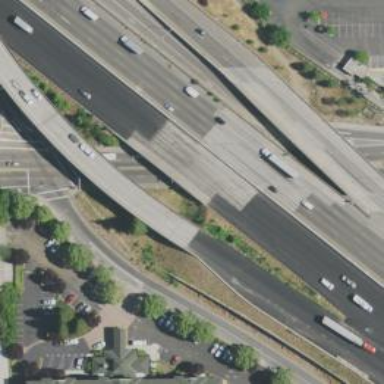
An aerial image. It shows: Bridge over motorway.